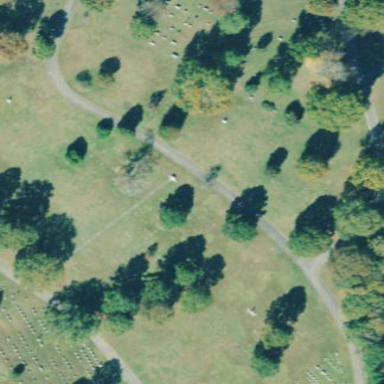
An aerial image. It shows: Sector within cemetery.